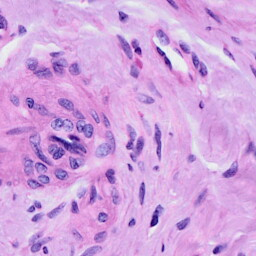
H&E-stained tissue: Cervix